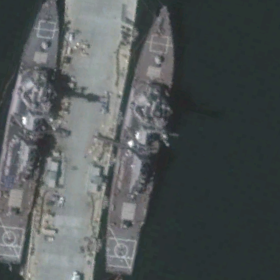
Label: destroyer